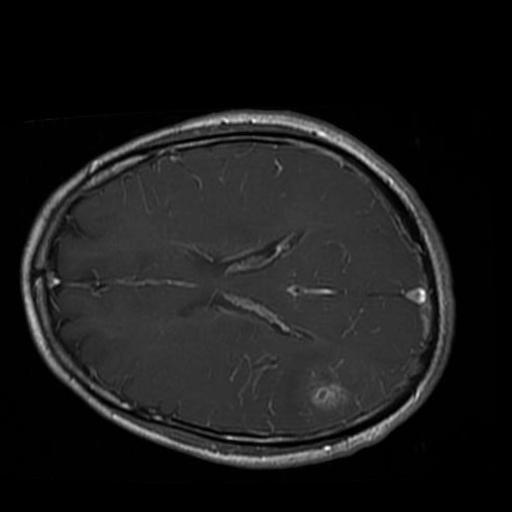
Label: brain_glioma